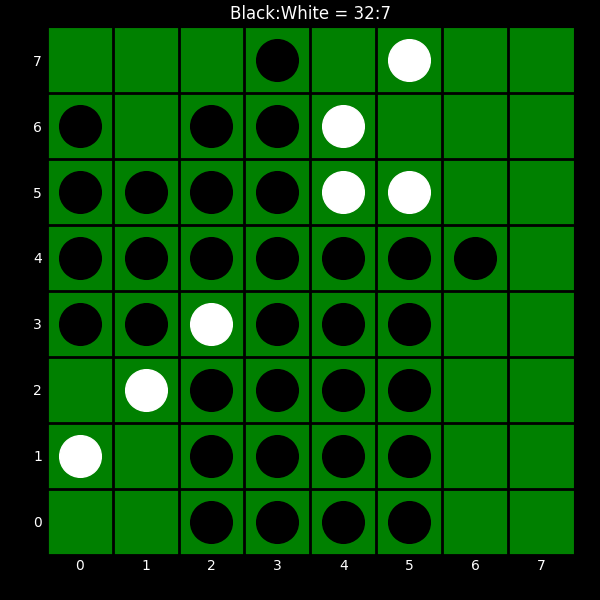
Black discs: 32
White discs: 7